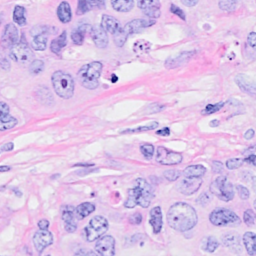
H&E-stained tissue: Breast